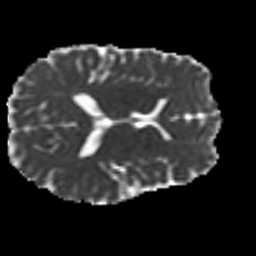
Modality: MD
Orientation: axial
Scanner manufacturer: siemens
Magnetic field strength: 3 T
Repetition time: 9.6 s
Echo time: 0.077 s